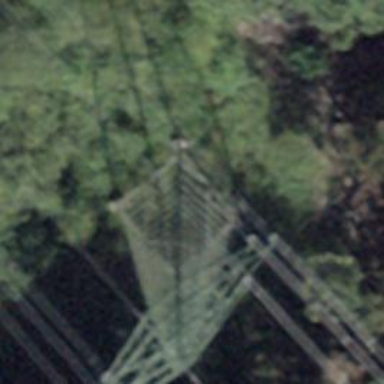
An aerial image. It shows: Power tower.